Platform: macOS
Application: Arc Browser
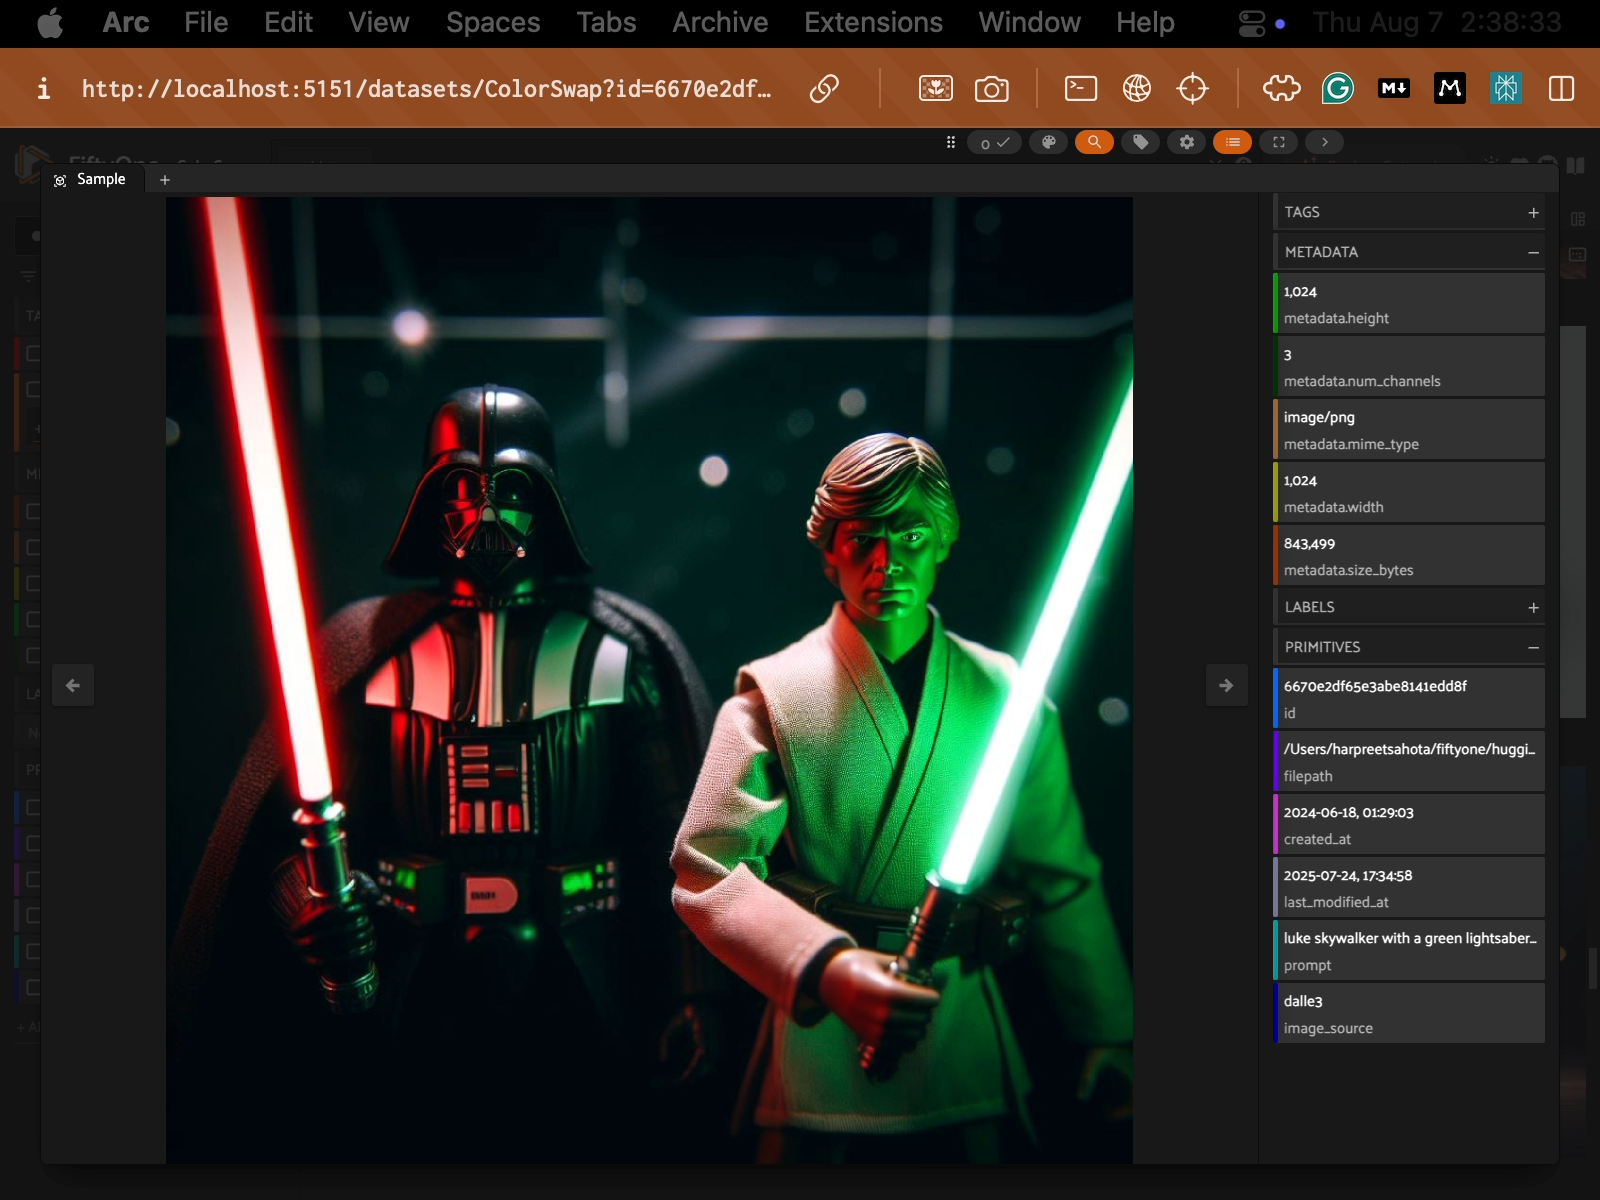
task_description: Enter full screen mode
action_type: click
element_info: Icon
steps_since_start: 1